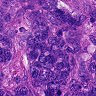
Metastatic tissue present: yes